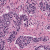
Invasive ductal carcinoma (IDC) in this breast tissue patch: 1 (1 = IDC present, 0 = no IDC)